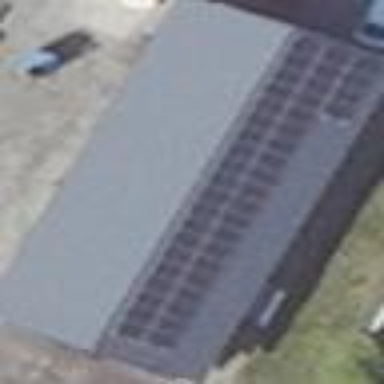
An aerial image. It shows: Manufacturing building.